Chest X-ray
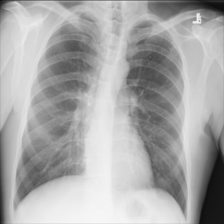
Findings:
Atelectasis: negative
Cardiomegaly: negative
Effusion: negative
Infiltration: negative
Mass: negative
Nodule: negative
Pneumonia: negative
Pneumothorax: negative
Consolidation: negative
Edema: negative
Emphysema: negative
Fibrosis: negative
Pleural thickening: negative
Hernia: negative